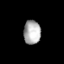
Tissue: lung
Cell type: Epithelial cells
Senescence score: 0.2223
Nuclear area (px): 400
Mean DAPI intensity: 174.613